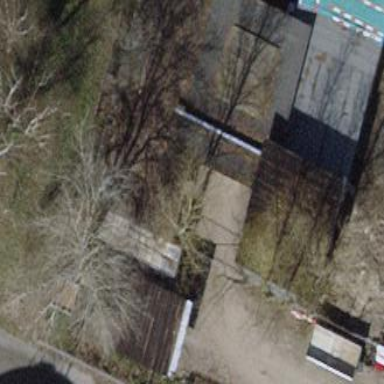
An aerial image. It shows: View of roof of building.